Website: lowes
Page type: cart
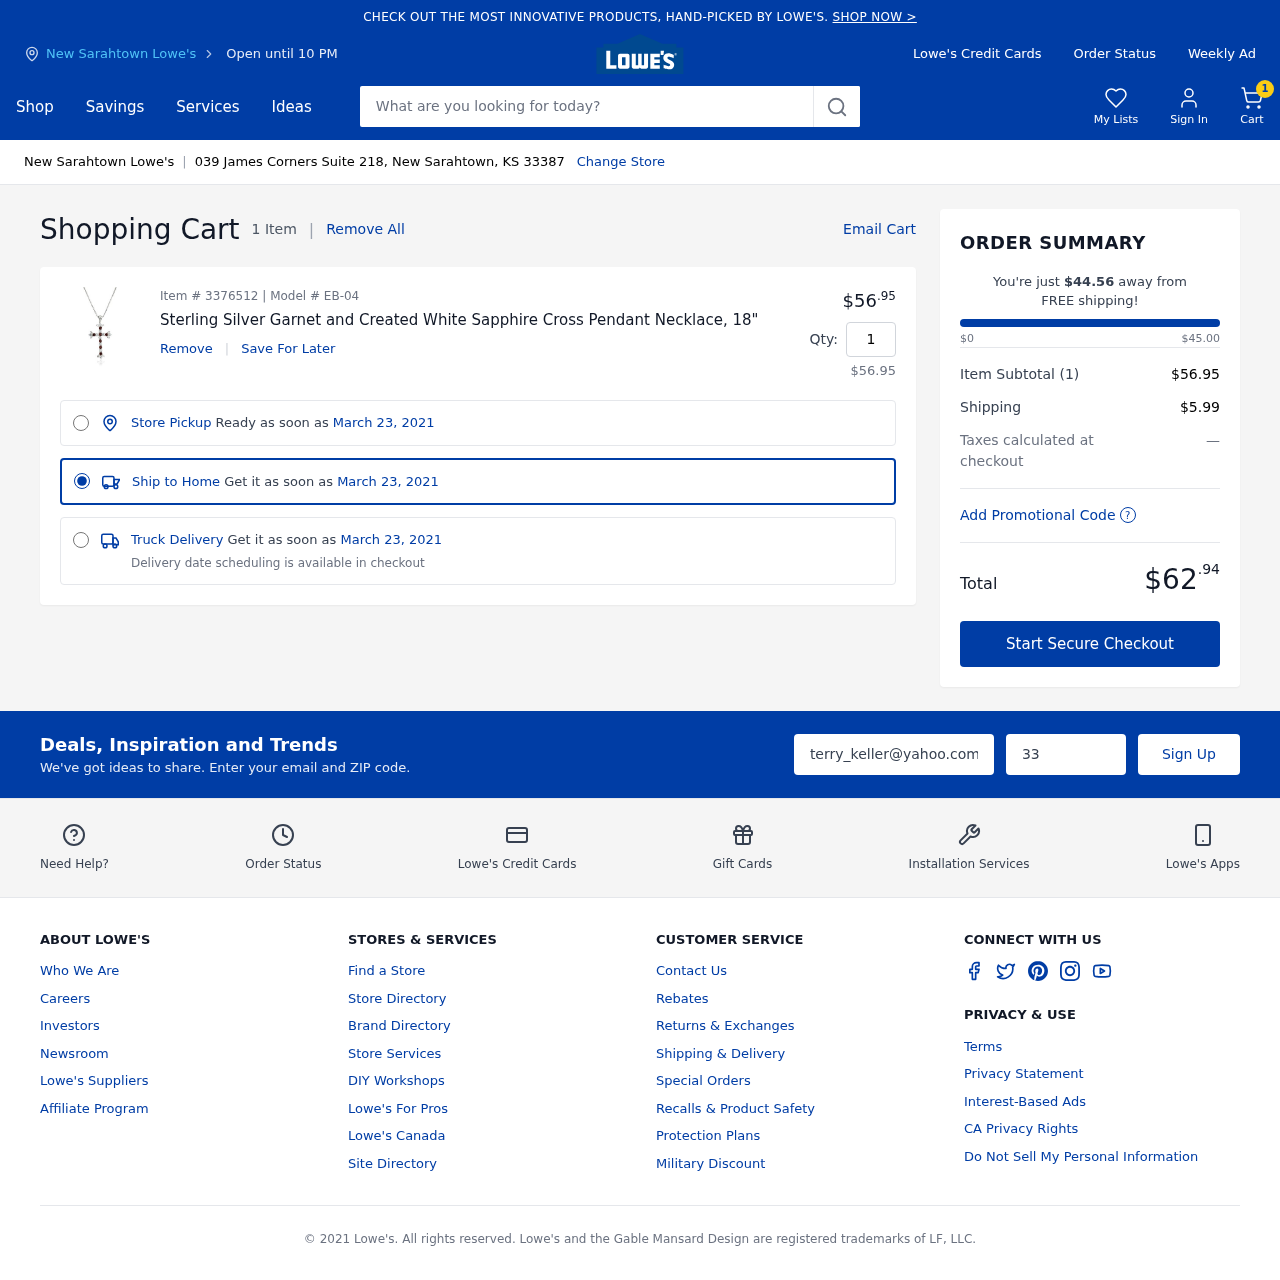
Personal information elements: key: PII_CITY
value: New Sarahtown Lowe's
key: PII_EMAIL
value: terry_keller@yahoo.com
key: PII_POSTCODE
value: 33387
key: PII_STREET
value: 039 James Corners Suite 218
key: PII_CITY_STATE_ZIP
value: New Sarahtown, KS 33387
Product elements: key: PRODUCT1_NAME
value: Sterling Silver Garnet and Created White Sapphire Cross Pendant Necklace, 18"
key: PRODUCT1_PRICE
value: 56.95
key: PRODUCT1_QUANTITY
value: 1
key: PRODUCT1_SUBTOTAL
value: $56.95
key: PRODUCT_ITEM_NUMBER
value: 3376512
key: PRODUCT_MODEL_NUMBER
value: EB-04
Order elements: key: ORDER_NUM_ITEMS
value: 1
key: ORDER_NUM_ITEMS
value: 1 Item
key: ORDER_DELIVERY_DATE
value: March 23, 2021
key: ORDER_SUBTOTAL
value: $56.95
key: ORDER_SHIPPING_COST
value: $5.99
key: ORDER_TOTAL
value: $62.94
Search elements: key: HEADER_SEARCH
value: What are you looking for today?